Question: i do have a question about layouting with a listview inside of a scrollviewer. Once a listview is inside a scrollviewer it does use it's maximum size and doesn't scroll itself cause the scrollviewer offers unlimited amount of space to the controls inside of it.
The problem is, that controls that are below a long list are only visible if the user scrolls down and I want to make the listview only use the space that is necessary and use a scrollbar itself. Pictures do tell more information than words (links for pictures also do tell much as my reputation isn't at 10 yet.. Edit2: well i can use only one link so i copied all pictures onto one).
If the lists isn't long everything is okay:
Picture 1 :
Now if the list is longer the controls below move down into the invisible land:
Picture 2 : see link from picture 1
What I do want to happen now is this:
Picture 3 : see link from picture 1
That itself isn't really a problem cause we could put everything in a dockpanal and do dock the controls below to Dock.Below and Top to Top and let the listview fill the center with "lastchildfill". Now for the real problem. What if the window gets smaller? Then at first the listview disappears and then also everything else without having a scrollbar to scroll to the controls on the bottom.
Picture 4 : see link from picture 1
The ideal i am searching for is to have scrollbars on the window (or a root scrollviewer) which would enable us to scroll to every section of the window like this and just have the outer scrollbars to be visible once everything is a minimum size.
Picture 5 : see link from picture 1
ANY IDEAS? too many pictures? here's a little bit of xaml for everyone to try making it work (it's just a fast example windows...)
'''
<Window x:Class="WpfTest1.ScrollTestWindow"
xmlns="http://schemas.microsoft.com/winfx/2006/xaml/presentation"
xmlns:x="http://schemas.microsoft.com/winfx/2006/xaml"
xmlns:sys="clr-namespace:System;assembly=mscorlib"
Title="ScrollTestWindow" Height="400" Width="700">
<ScrollViewer >
<DockPanel LastChildFill="True" ScrollViewer.CanContentScroll="True" ScrollViewer.HorizontalScrollBarVisibility="Visible">
<Grid DockPanel.Dock="Top">
<TextBlock Text="Example controls above listview" Background="LightGray" FontSize="30"></TextBlock>
</Grid>
<Grid DockPanel.Dock="Bottom">
<TextBlock Text="Example controls below listview" Background="LightGray" FontSize="30"></TextBlock>
</Grid>
<ListView FontSize="30">
<ListView.View>
<GridView>
<GridViewColumn Width="190" Header="Date" />
<GridViewColumn Width="200" Header="Day Of Week" DisplayMemberBinding="{Binding DayOfWeek}" />
<GridViewColumn Width="120" Header="Year" DisplayMemberBinding="{Binding Year}" />
</GridView>
</ListView.View>
<sys:DateTime>1/1/1</sys:DateTime>
<sys:DateTime>1/1/1</sys:DateTime>
<sys:DateTime>1/1/1</sys:DateTime>
<sys:DateTime>1/1/1</sys:DateTime>
<sys:DateTime>1/1/1</sys:DateTime>
<sys:DateTime>1/1/1</sys:DateTime>
<sys:DateTime>1/1/1</sys:DateTime>
<sys:DateTime>1/1/1</sys:DateTime>
</ListView>
</DockPanel>
</ScrollViewer>
'''
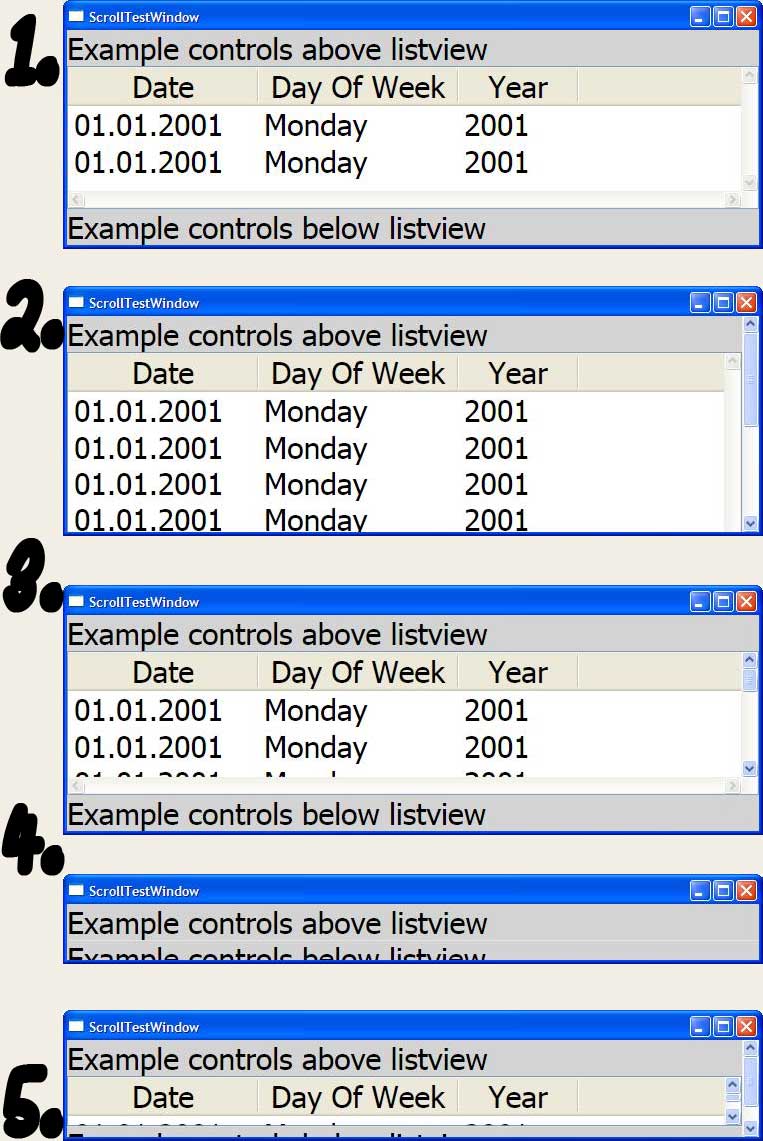
Answer: Ok. So I had the same problem, but have now managed to solve it!
My project looks a little different than yours, but I think that it should work for you to. The solution that I'm presenting also has some limitation to it. For example, it will only work if you only add one ! In your example you only have one, so that won't be a problem there. But for anyone that might want more , you'll have to add more functionality for deciding the sizes of the Views, and where to put them.
You will also have to have a set for the
My solution is to create you own panel class that extends a , override the and the functions. And add the into the created Panel
'''
public class ScrollablePanel : StackPanel
{
protected override Size MeasureOverride(Size constraint)
{
Size tmpSize = base.MeasureOverride(constraint);
tmpSize.Height = (double)(this.Children[0] as UIElement).GetValue(MinHeightProperty);
return tmpSize;
}
protected override System.Windows.Size ArrangeOverride(System.Windows.Size finalSize)
{
Size tmpSize = new Size(0, 0);
//Width stays the same
tmpSize.Width = finalSize.Width;
//Height is changed
tmpSize.Height = finalSize.Height;
//This works only for one child!
this.Children[0].SetCurrentValue(HeightProperty, tmpSize.Height);
this.Children[0].Arrange(new Rect(new Point(0, 0), tmpSize));
return tmpSize;
}
}
'''
'''
<Window x:Class="WpfTest1.ScrollTestWindow"
xmlns="http://schemas.microsoft.com/winfx/2006/xaml/presentation"
xmlns:x="http://schemas.microsoft.com/winfx/2006/xaml"
xmlns:sys="clr-namespace:System;assembly=mscorlib"
xmlns:local="clr-namespace:WpfTest1"
Title="ScrollTestWindow" Height="400" Width="700">
<ScrollViewer >
<DockPanel LastChildFill="True" ScrollViewer.CanContentScroll="True" ScrollViewer.HorizontalScrollBarVisibility="Visible">
<Grid DockPanel.Dock="Top">
<TextBlock Text="Example controls above listview" Background="LightGray" FontSize="30"></TextBlock>
</Grid>
<Grid DockPanel.Dock="Bottom">
<TextBlock Text="Example controls below listview" Background="LightGray" FontSize="30"></TextBlock>
</Grid>
<local:ScrollablePanel>
<ListView FontSize="30" MinHeight="80">
<ListView.View>
<GridView>
<GridViewColumn Width="190" Header="Date" />
<GridViewColumn Width="200" Header="Day Of Week" DisplayMemberBinding="{Binding DayOfWeek}" />
<GridViewColumn Width="120" Header="Year" DisplayMemberBinding="{Binding Year}" />
</GridView>
</ListView.View>
<sys:DateTime>1/1/1</sys:DateTime>
<sys:DateTime>1/1/1</sys:DateTime>
<sys:DateTime>1/1/1</sys:DateTime>
<sys:DateTime>1/1/1</sys:DateTime>
<sys:DateTime>1/1/1</sys:DateTime>
<sys:DateTime>1/1/1</sys:DateTime>
<sys:DateTime>1/1/1</sys:DateTime>
<sys:DateTime>1/1/1</sys:DateTime>
</ListView>
</local:ScrollablePanel>
</DockPanel>
</ScrollViewer>
</Window>
'''
It was a long time ago this question was asked, but I hope that this answer will help at least someone!
I also like to thank <URL>